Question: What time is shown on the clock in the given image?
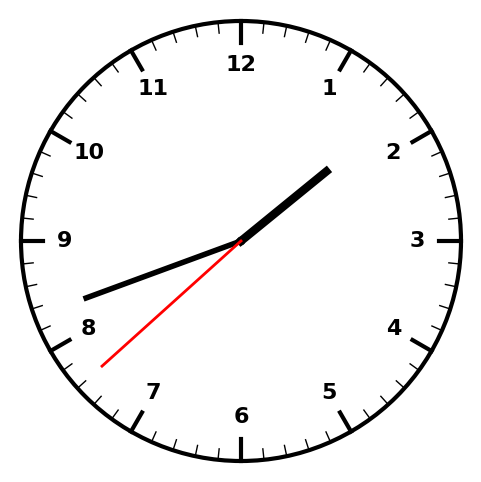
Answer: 01:41:38